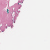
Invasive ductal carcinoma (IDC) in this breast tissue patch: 0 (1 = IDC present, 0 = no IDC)